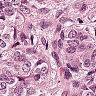
Metastatic tissue present: yes